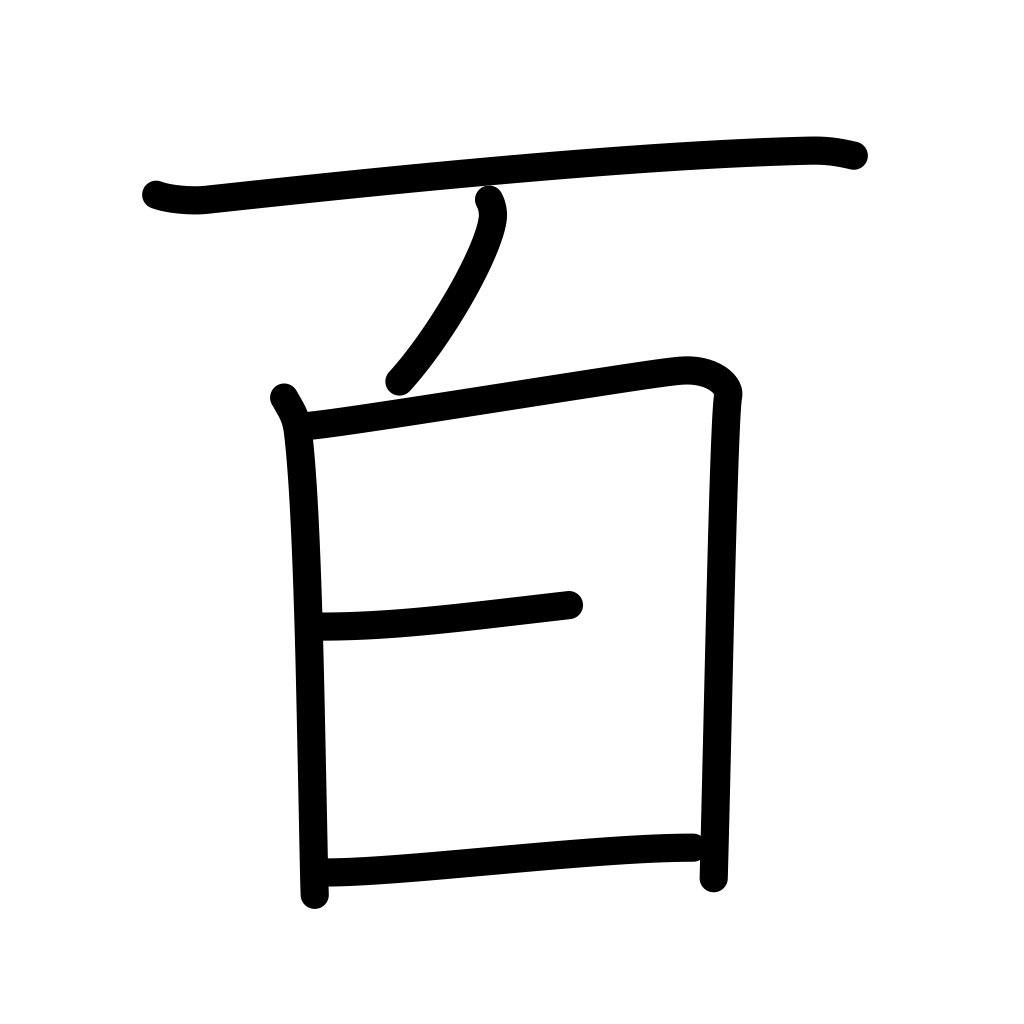
Meaning: hundred